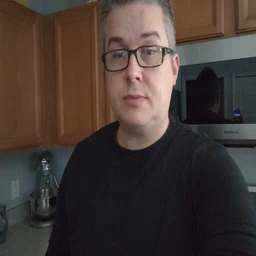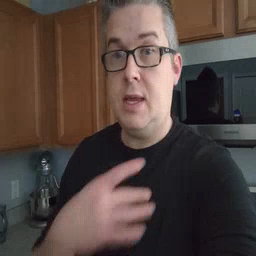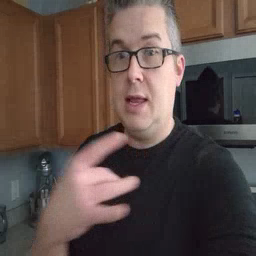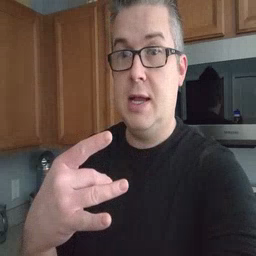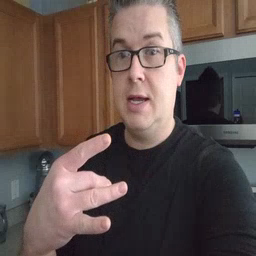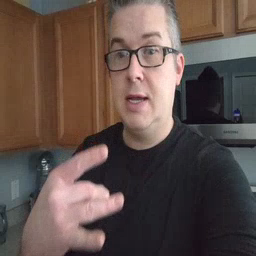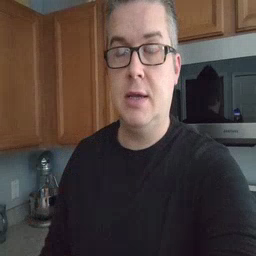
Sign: like